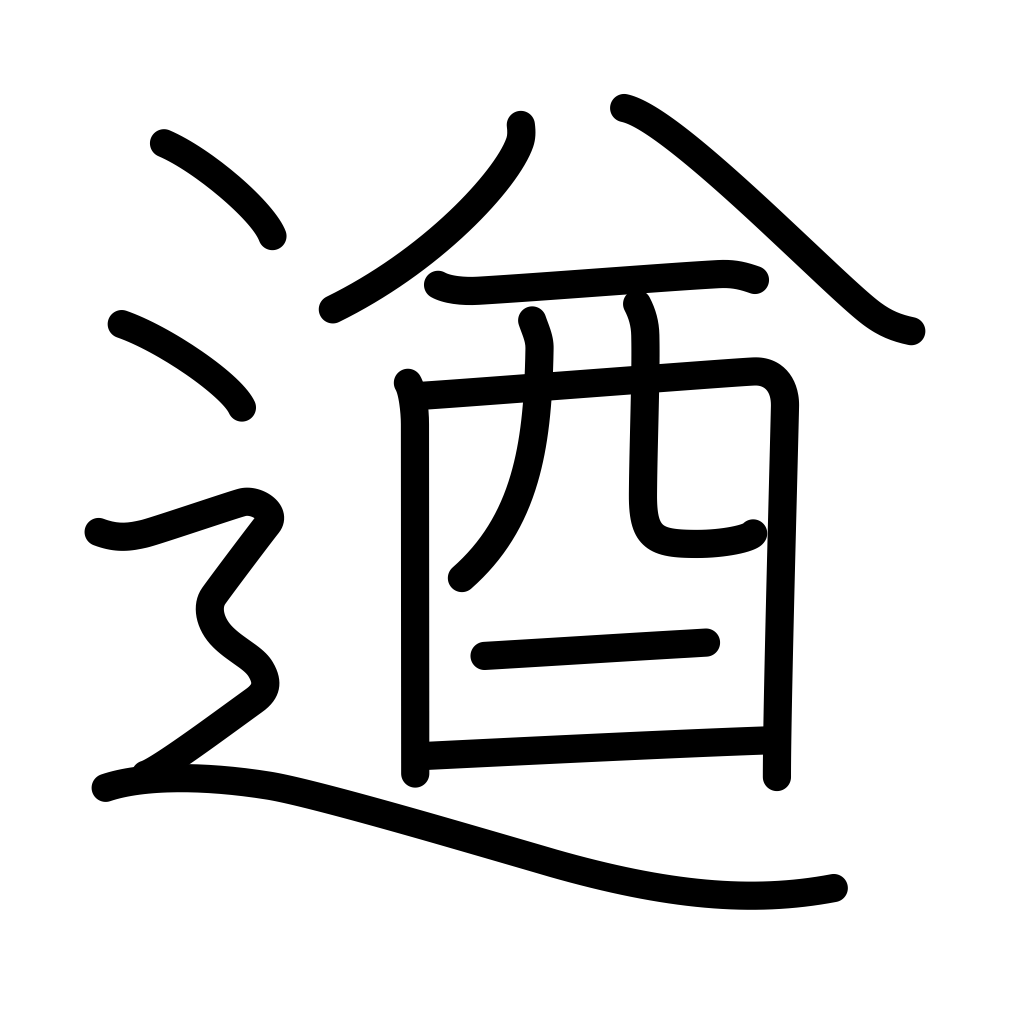
Meaning: strong, powerful